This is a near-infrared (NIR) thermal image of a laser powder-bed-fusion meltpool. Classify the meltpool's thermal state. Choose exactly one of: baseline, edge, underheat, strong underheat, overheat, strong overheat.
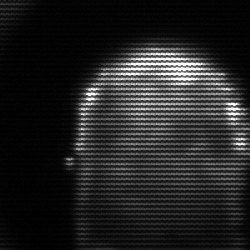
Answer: baseline